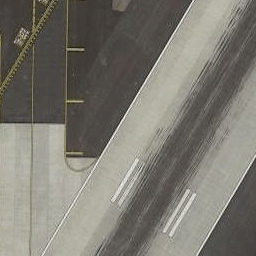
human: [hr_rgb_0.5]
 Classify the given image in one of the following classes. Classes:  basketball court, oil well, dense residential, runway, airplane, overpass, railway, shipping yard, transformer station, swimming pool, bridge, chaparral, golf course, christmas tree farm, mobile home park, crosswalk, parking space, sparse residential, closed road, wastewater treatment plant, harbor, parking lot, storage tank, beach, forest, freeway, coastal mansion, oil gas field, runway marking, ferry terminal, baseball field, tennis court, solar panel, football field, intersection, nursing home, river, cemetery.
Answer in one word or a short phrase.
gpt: runway